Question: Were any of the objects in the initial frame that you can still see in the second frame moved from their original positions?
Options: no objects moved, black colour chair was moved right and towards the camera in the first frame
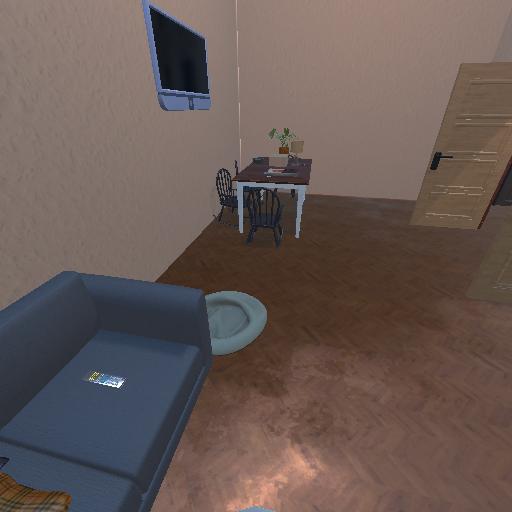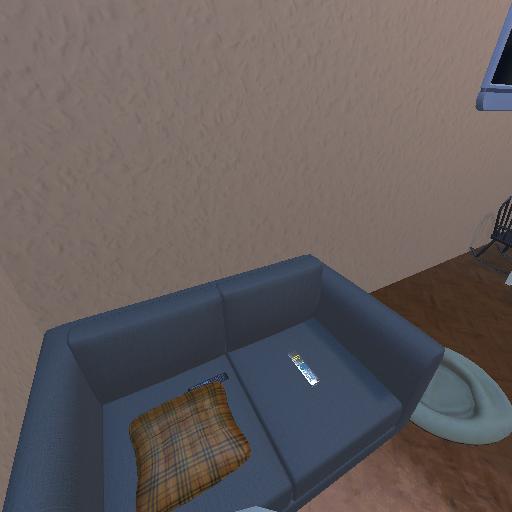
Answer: no objects moved